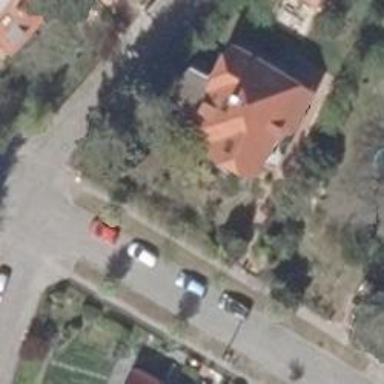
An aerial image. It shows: Detached building with hipped roof made of red roof tiles.